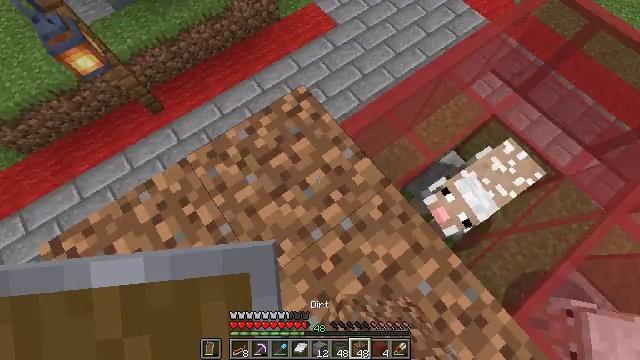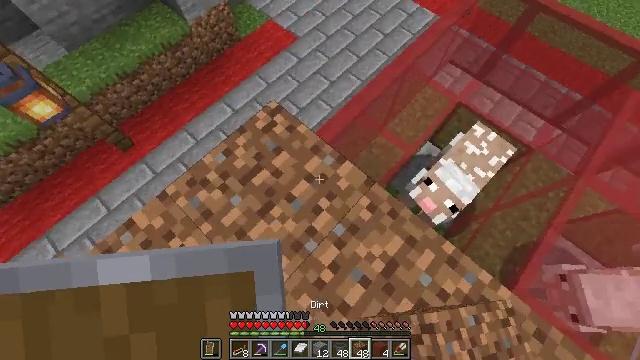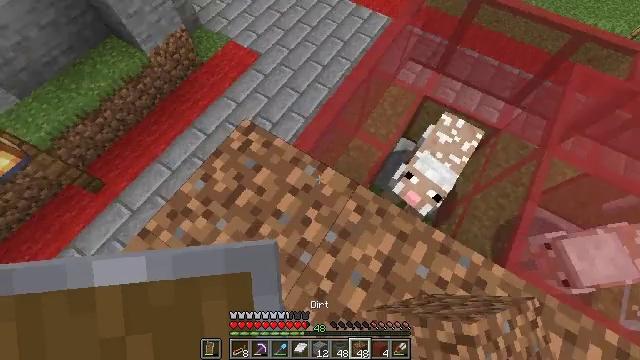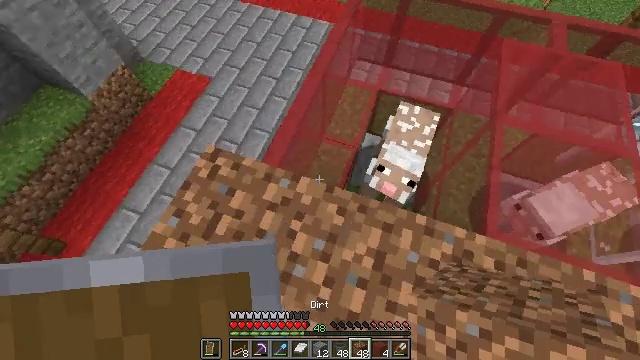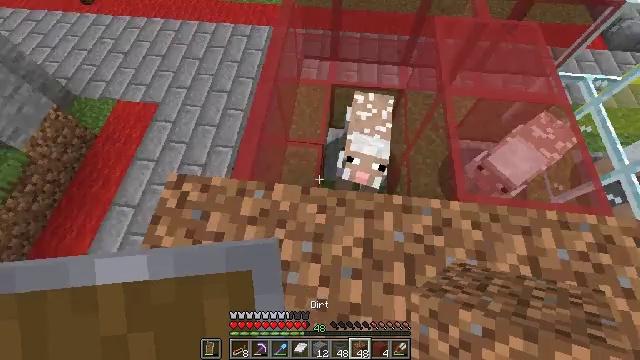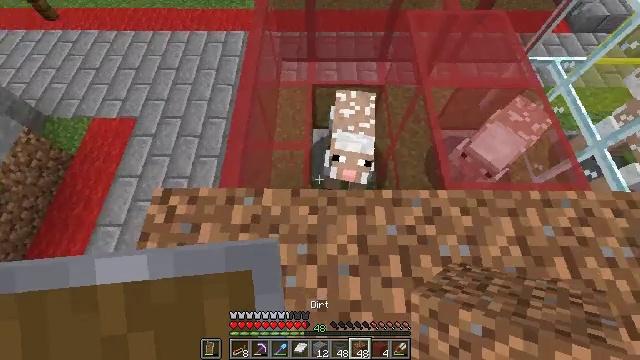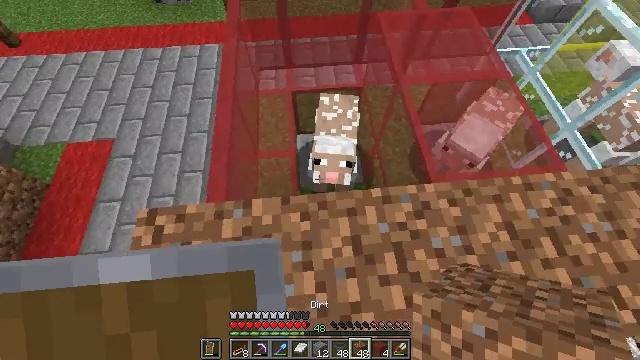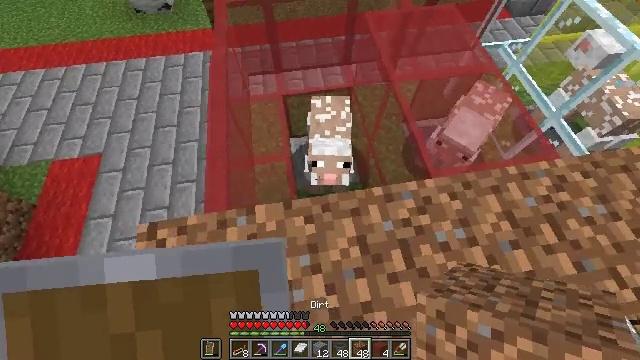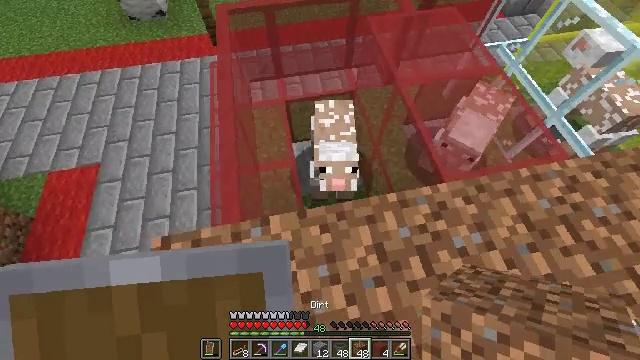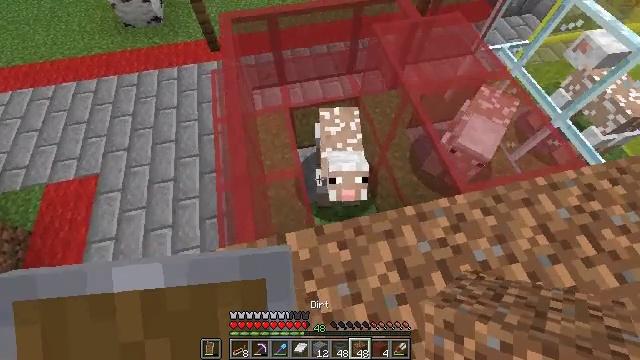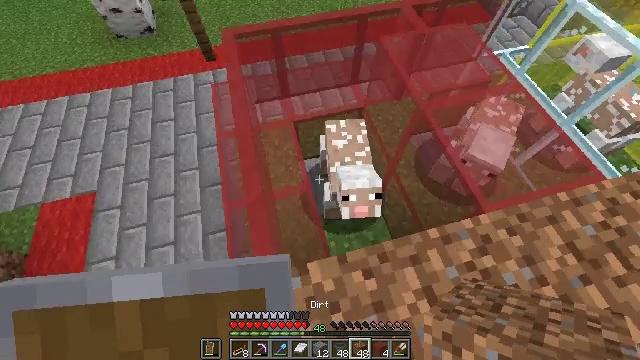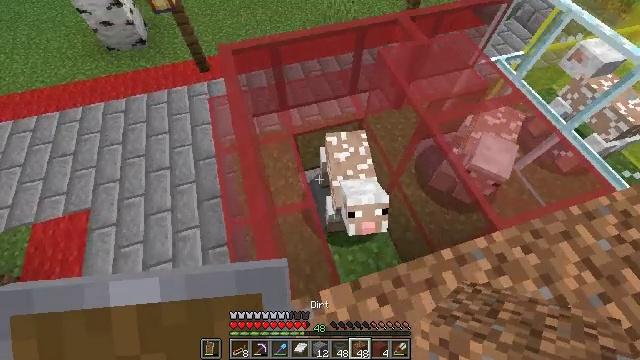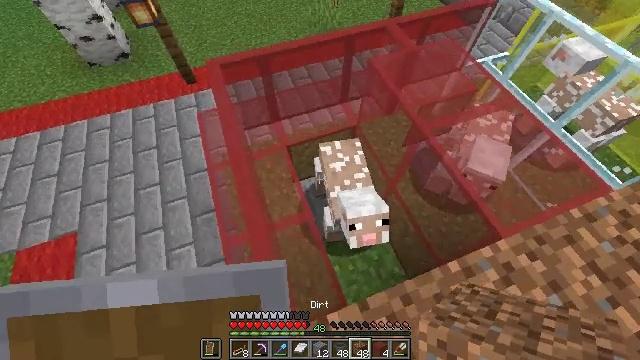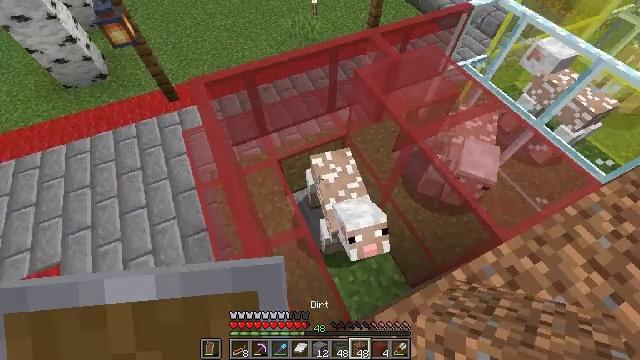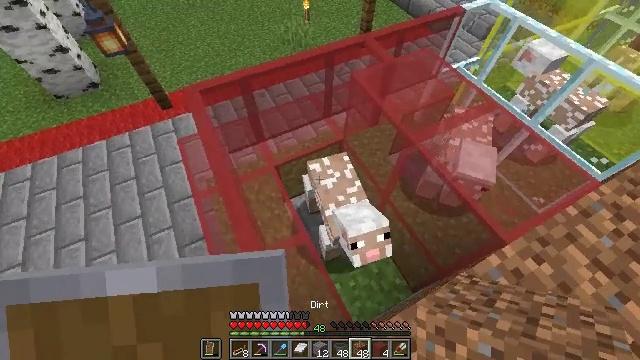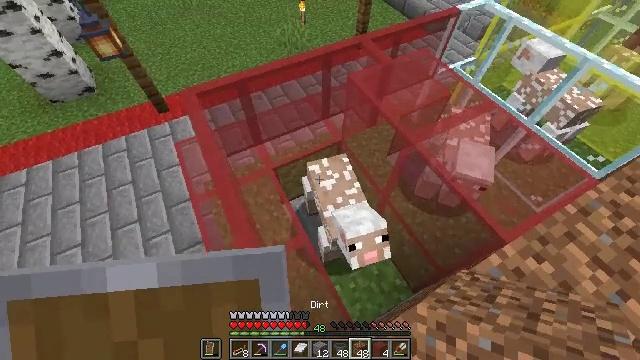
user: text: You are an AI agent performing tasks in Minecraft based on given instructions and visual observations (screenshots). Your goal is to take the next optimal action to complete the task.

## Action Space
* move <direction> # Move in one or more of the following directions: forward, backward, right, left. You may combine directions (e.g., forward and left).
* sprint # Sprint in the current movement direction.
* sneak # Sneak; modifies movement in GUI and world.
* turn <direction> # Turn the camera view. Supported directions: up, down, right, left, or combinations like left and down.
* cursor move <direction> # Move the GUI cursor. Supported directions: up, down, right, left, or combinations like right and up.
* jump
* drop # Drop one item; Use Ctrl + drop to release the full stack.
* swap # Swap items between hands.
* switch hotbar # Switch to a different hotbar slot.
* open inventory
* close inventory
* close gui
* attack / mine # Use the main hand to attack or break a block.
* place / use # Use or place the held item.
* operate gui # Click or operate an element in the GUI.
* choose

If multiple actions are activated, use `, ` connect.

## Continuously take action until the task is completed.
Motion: motion action
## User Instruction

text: Mine the red stained glass pane.
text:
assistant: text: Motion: turn right and up
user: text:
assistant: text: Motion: turn right and up
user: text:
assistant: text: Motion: turn right and up
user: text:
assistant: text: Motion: turn right
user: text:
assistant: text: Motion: turn right
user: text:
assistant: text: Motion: turn right and up
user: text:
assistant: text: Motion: move left, turn right
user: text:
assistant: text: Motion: move forward and move left, turn right
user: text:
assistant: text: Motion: move forward and move left, turn right
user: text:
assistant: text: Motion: move forward and move left, turn right
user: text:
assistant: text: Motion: move forward, turn right
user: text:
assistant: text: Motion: turn right
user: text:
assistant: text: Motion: turn right and up
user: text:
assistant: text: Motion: turn right
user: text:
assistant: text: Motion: no_op
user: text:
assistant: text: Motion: no_op
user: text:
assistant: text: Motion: no_op
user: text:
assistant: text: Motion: no_op
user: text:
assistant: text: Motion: no_op
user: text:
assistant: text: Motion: turn left
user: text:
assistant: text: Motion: turn left
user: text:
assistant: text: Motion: turn left and down
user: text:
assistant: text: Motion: no_op
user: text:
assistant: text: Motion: no_op
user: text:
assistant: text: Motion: no_op
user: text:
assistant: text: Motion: turn left and up
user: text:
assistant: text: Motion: no_op
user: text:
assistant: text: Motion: no_op
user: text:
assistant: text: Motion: turn right
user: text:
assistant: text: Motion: no_op